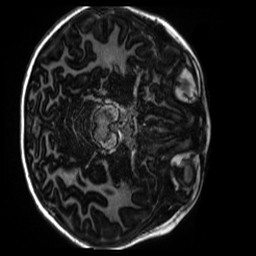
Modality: MP2RAGE
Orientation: axial
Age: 9
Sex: female
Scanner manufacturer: siemens
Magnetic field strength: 3 T
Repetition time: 4 s
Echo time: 0.00303 s